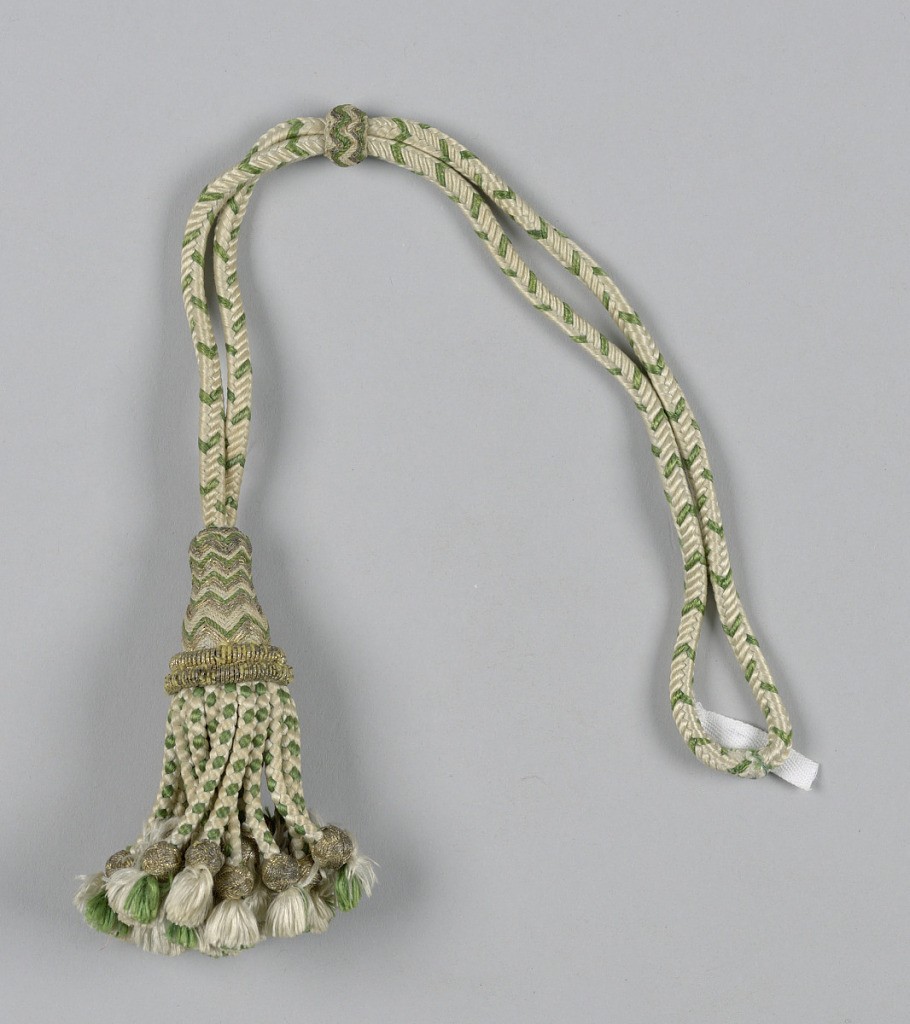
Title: Tassel
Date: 18th century
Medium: silk, metallic thread
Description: Fringed tassel with braided cord - green and white silk plus gold. Slip clasp on cord.